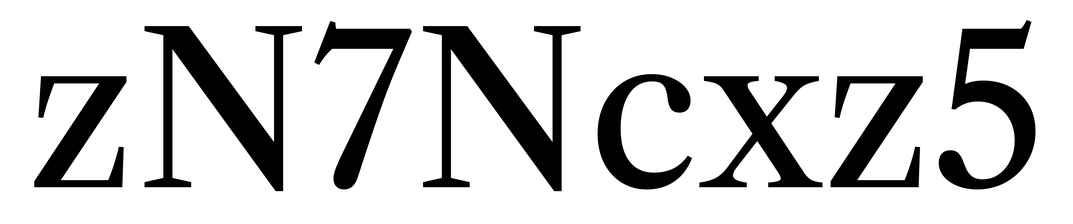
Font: LibreCaslonText_Regular